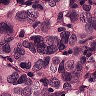
Metastatic tissue present: yes